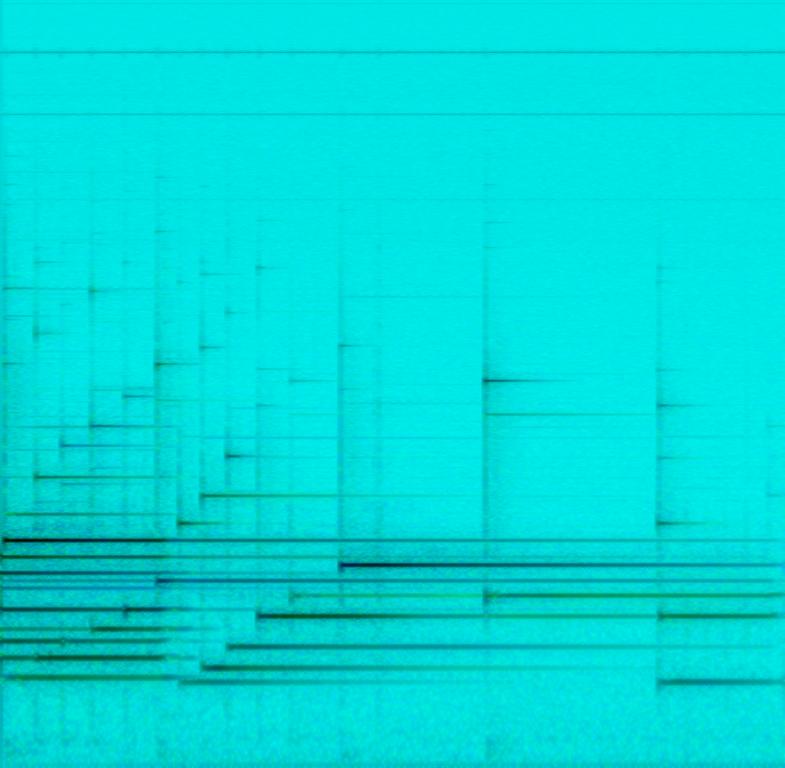
This is a performance of classical music on a vibraphone. It is a live recording and it is tranquil and soothing. The audio quality is not high, but the notes are still easily distinguishable.